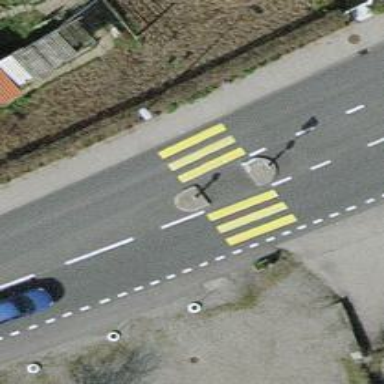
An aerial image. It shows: Marked zebra crossing with island for pedestrians.